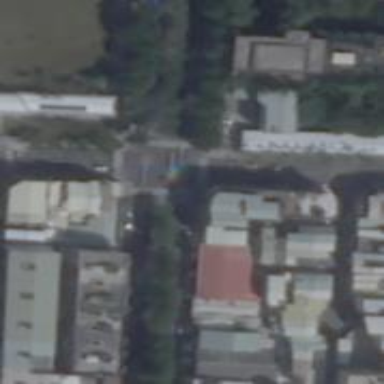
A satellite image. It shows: Marked crossing on the road.